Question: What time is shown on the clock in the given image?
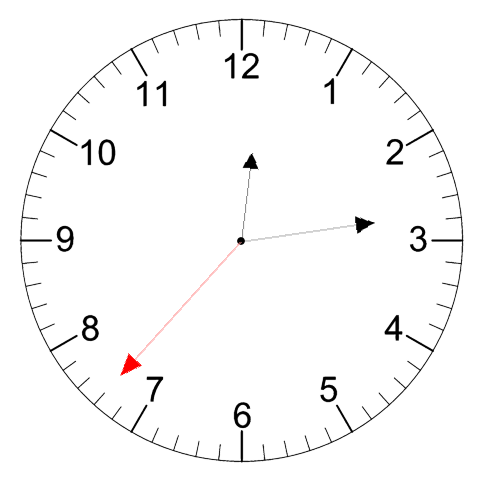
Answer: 12:13:37